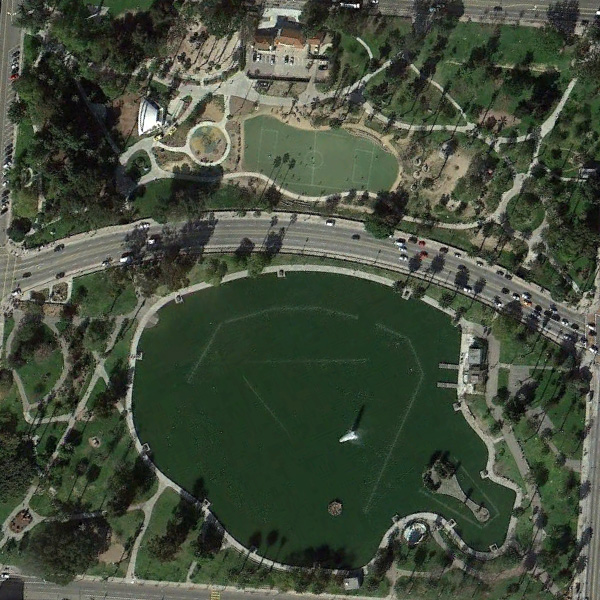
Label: Park